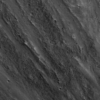
Label: not_dusty